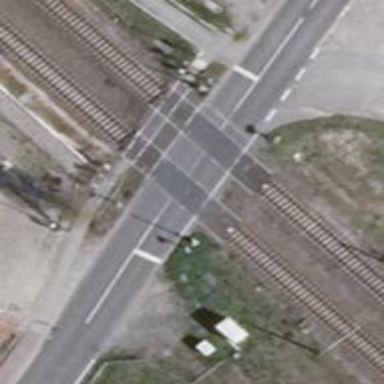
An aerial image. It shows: Railway level crossing.